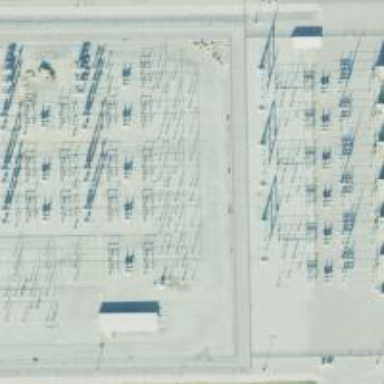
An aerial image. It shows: Switch for power supply.